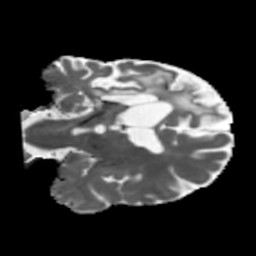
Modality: MD
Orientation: coronal
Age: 56
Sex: male
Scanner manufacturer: siemens
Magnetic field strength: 3 T
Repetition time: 5.47 s
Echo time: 0.0854 s